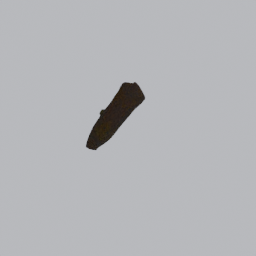
Label: nature